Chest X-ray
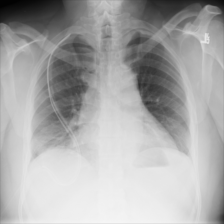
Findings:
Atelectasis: negative
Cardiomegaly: negative
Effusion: positive
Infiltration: negative
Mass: negative
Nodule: negative
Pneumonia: negative
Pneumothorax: negative
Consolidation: negative
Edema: negative
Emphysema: negative
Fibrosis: negative
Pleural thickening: negative
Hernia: negative